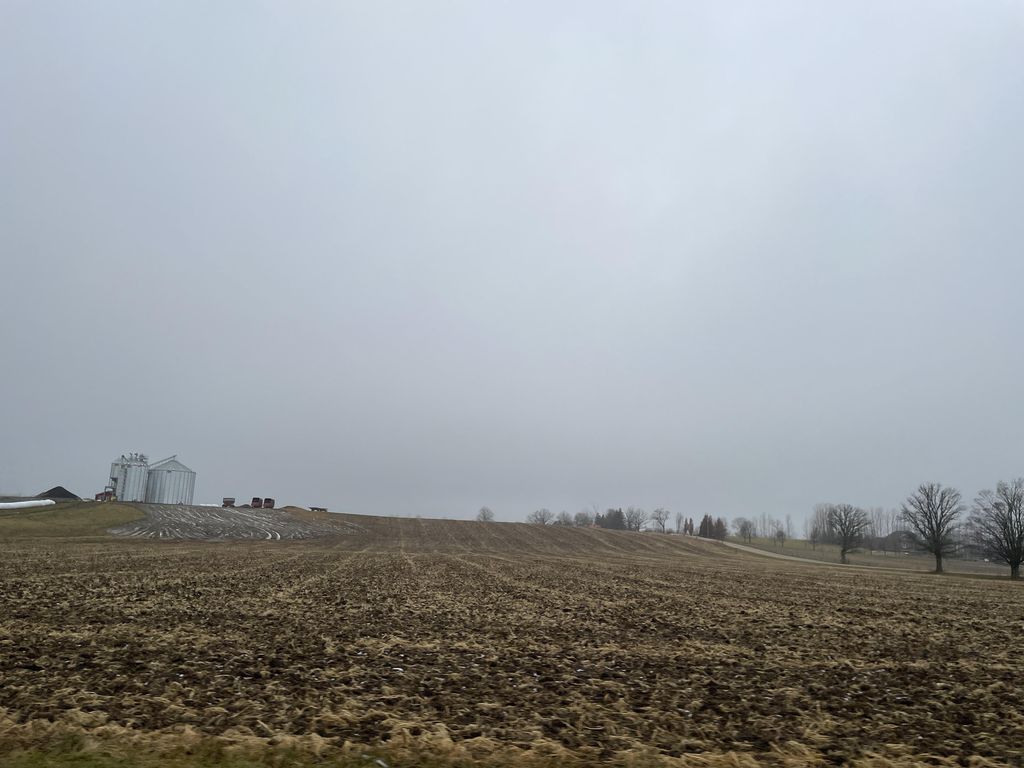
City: kitchener-waterloo